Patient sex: M
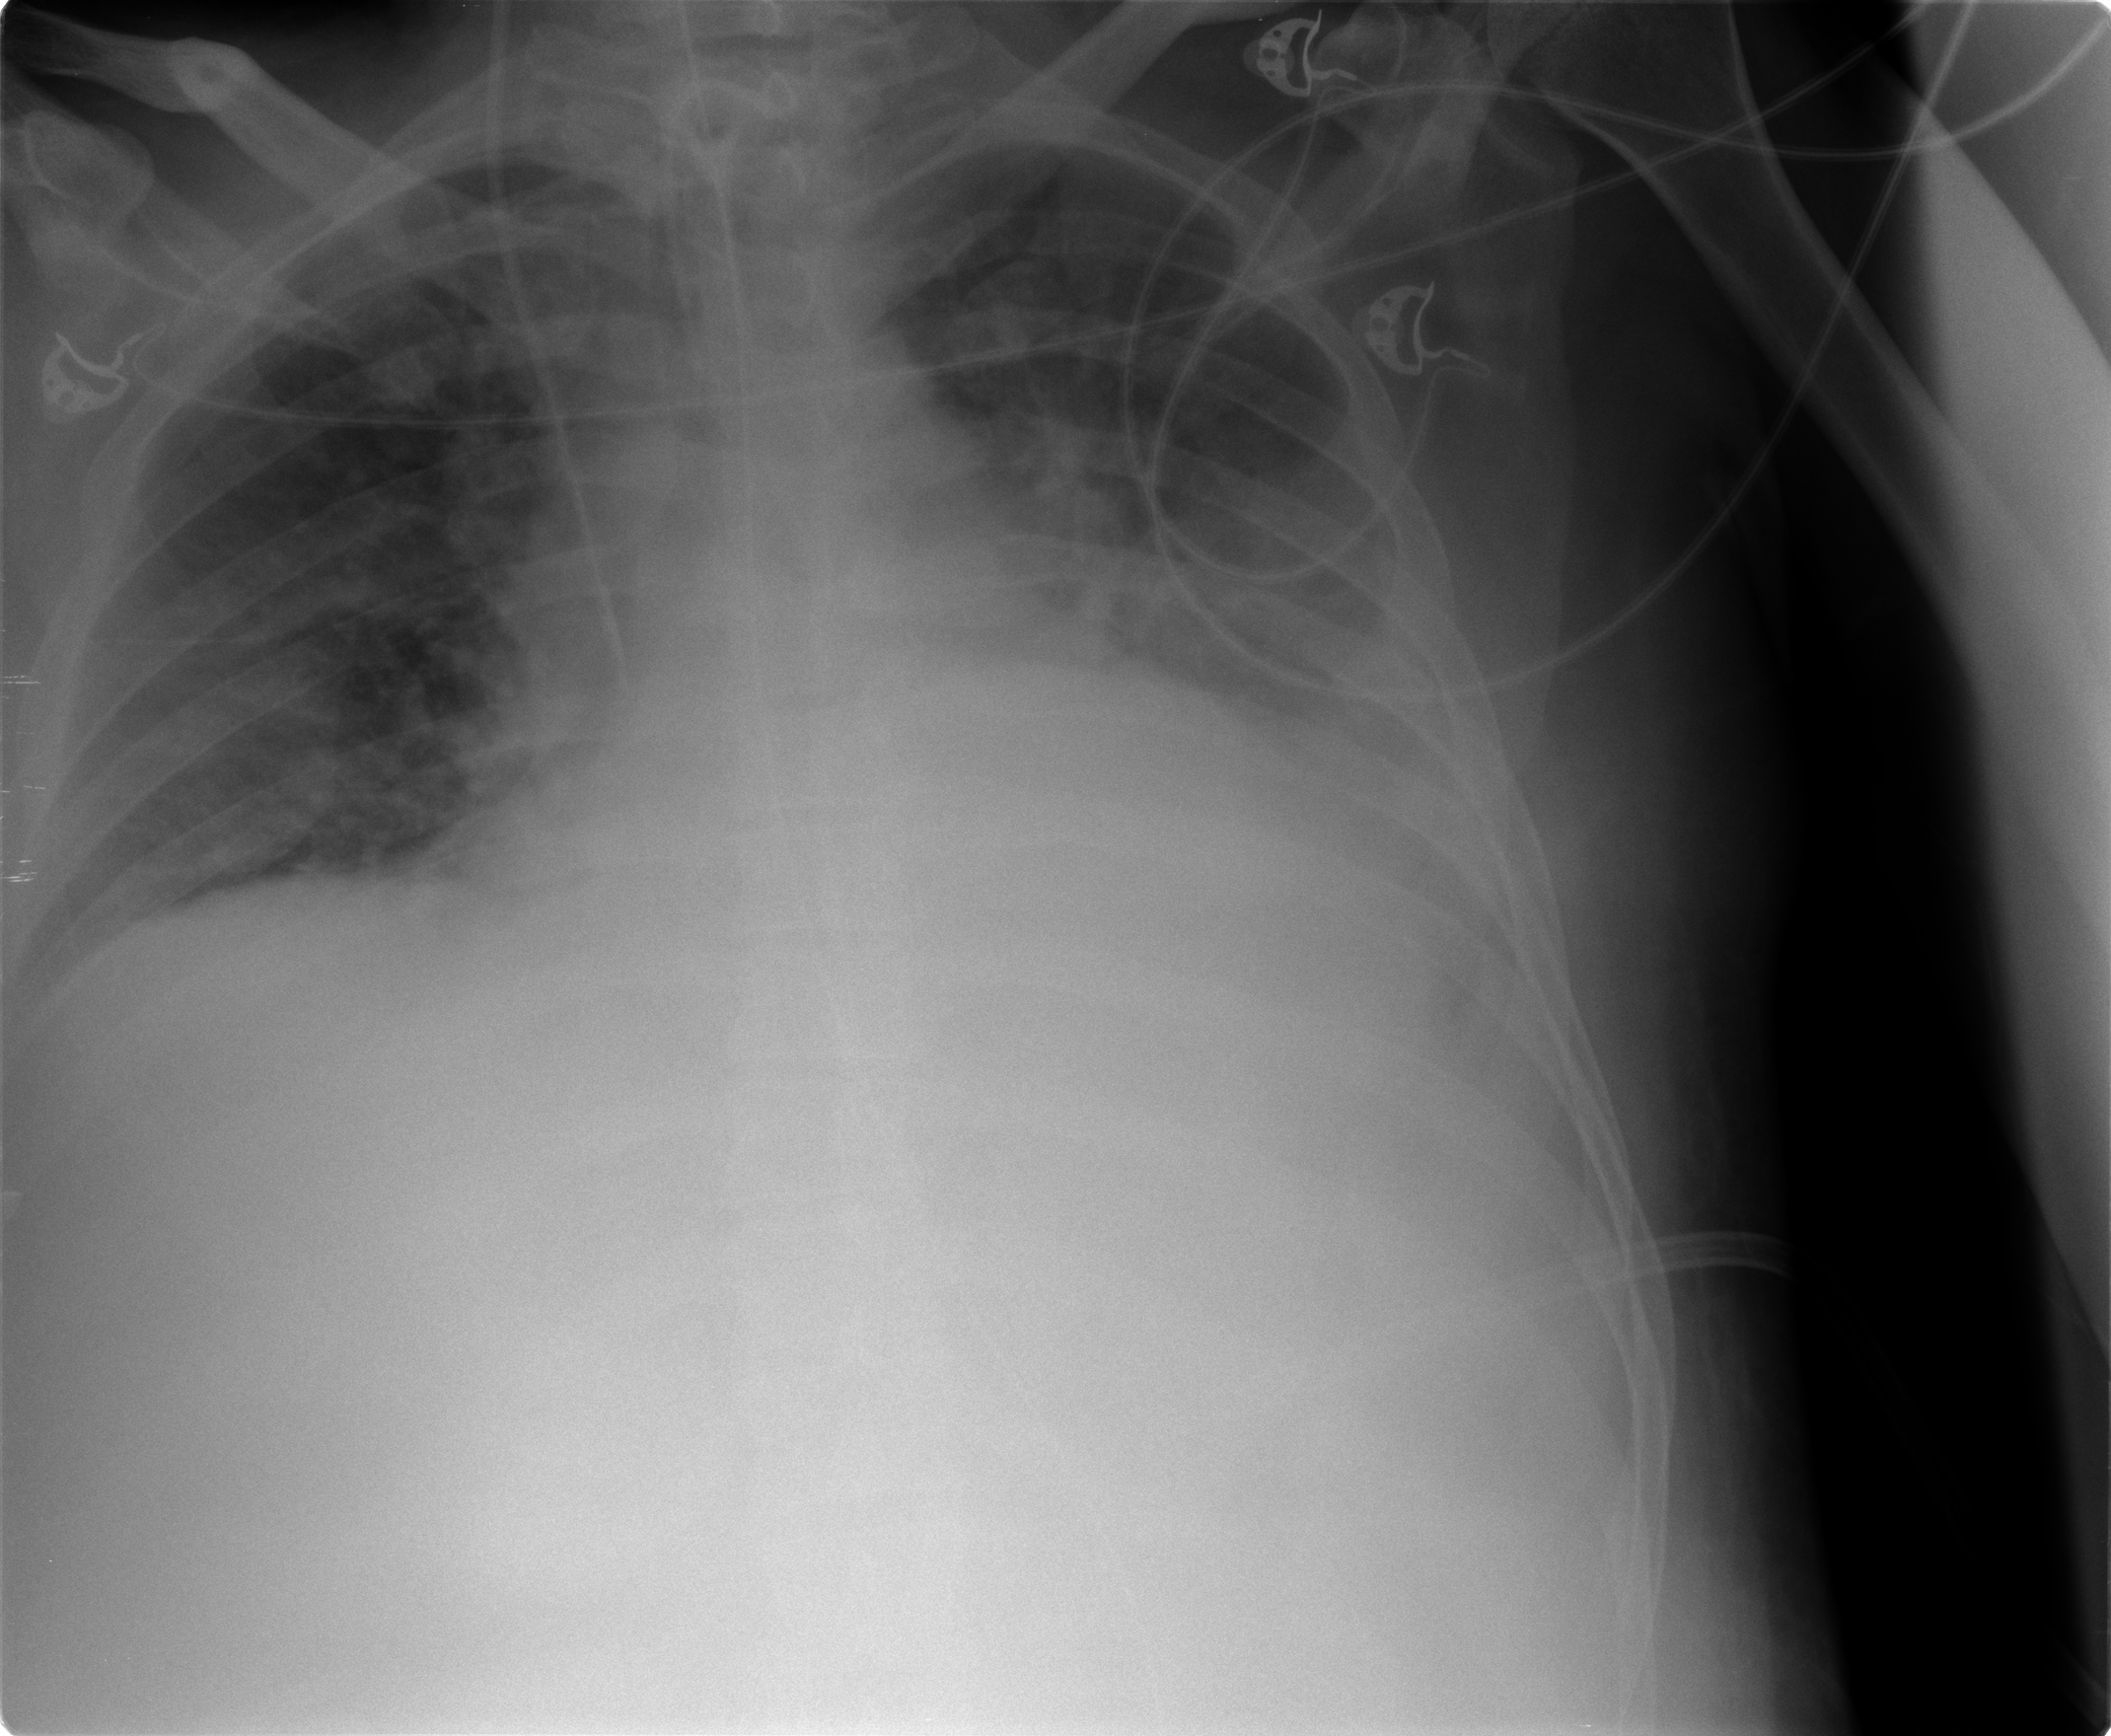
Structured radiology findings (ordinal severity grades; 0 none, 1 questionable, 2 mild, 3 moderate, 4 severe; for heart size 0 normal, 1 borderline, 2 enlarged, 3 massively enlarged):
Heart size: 2
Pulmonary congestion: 3
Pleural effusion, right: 0
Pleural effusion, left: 2
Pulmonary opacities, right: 0
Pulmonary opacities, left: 0
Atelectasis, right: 2
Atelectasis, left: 2